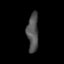
Tissue: skin
Cell type: Others
Senescence score: 0.7353
Nuclear area (px): 425
Mean DAPI intensity: 81.104